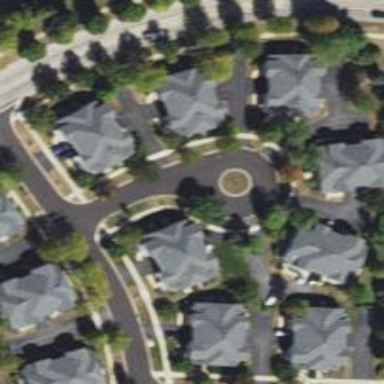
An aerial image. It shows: Residential road with asphalt surface and separate sidewalk.